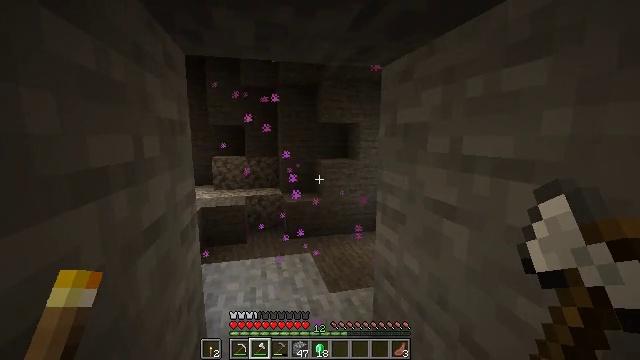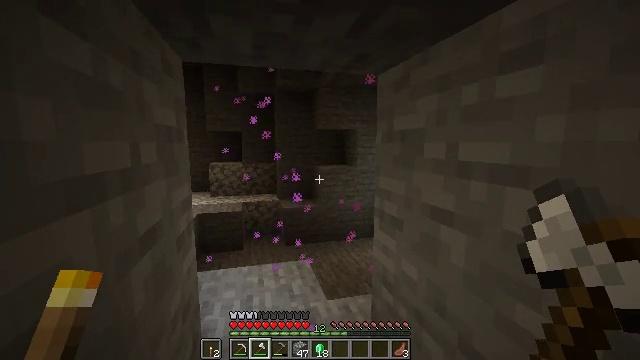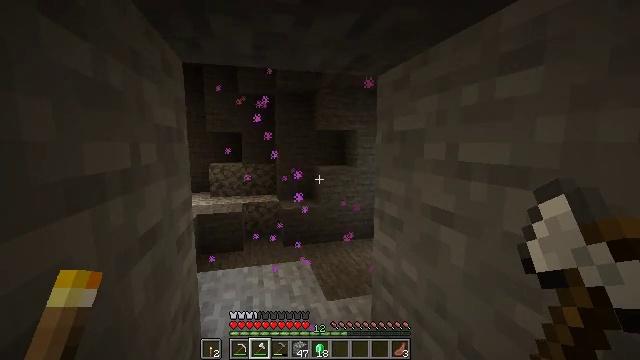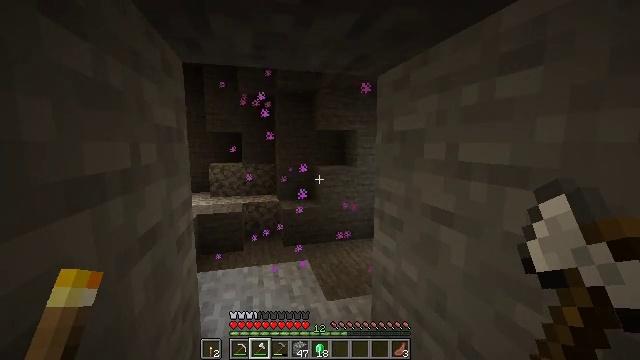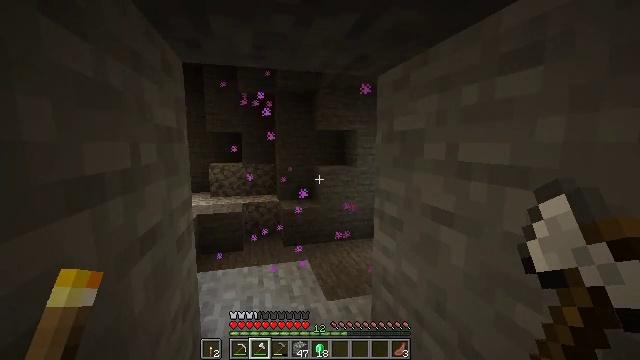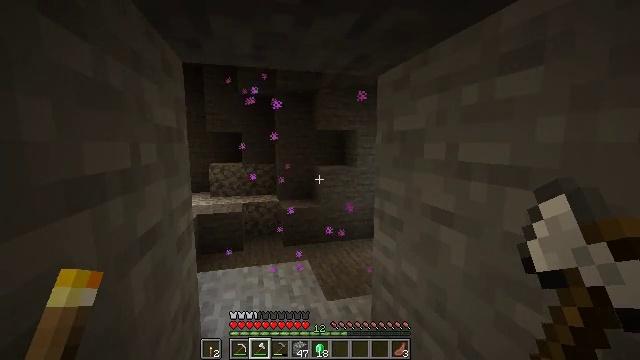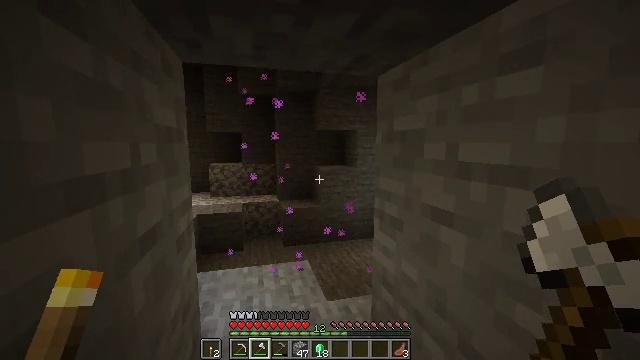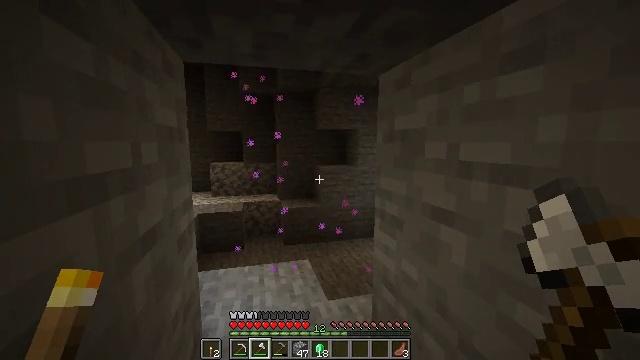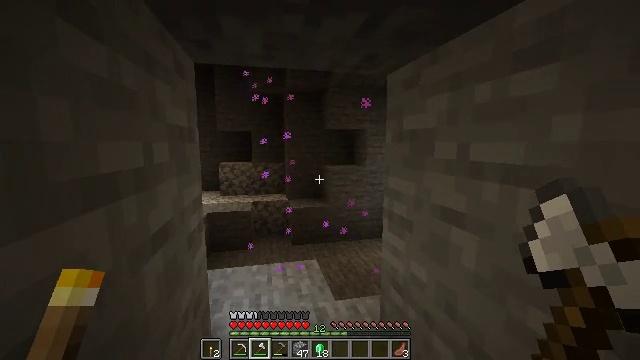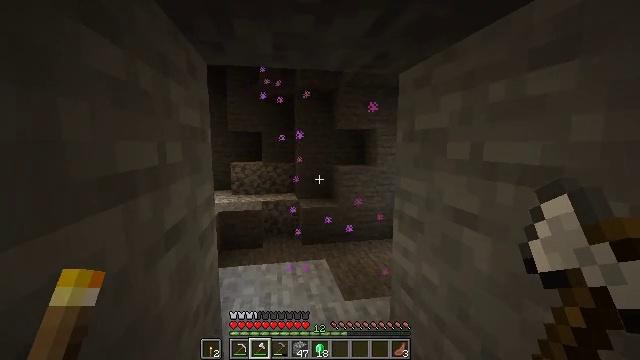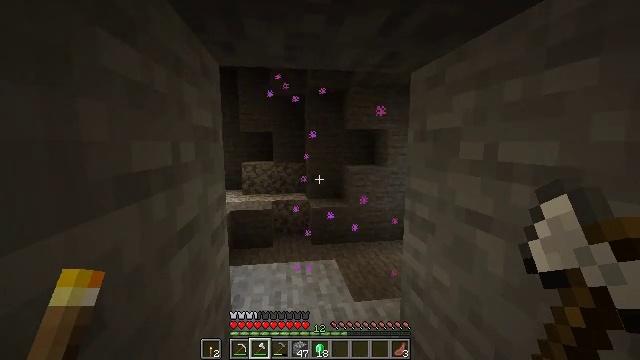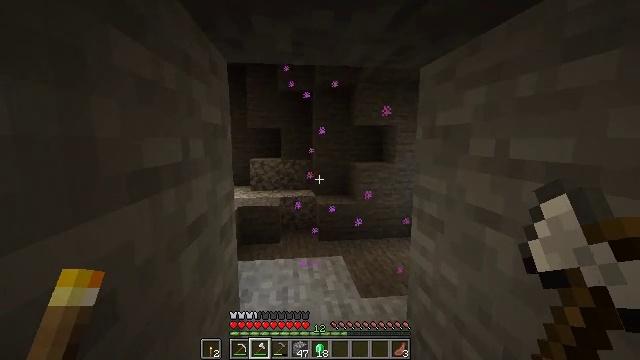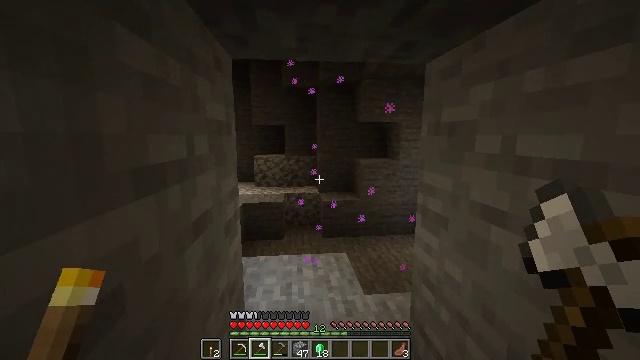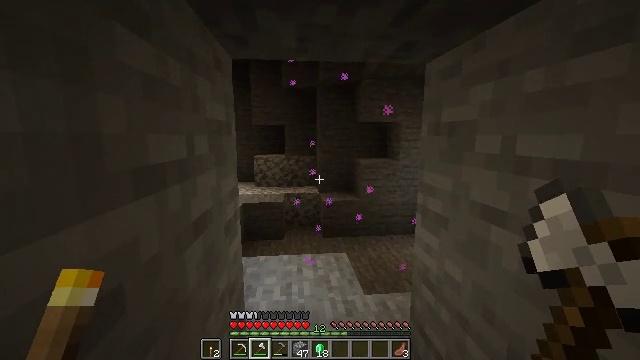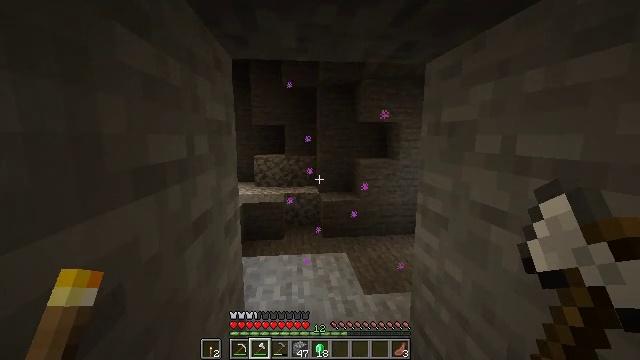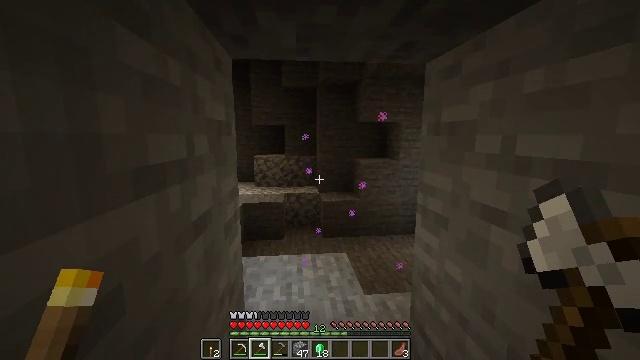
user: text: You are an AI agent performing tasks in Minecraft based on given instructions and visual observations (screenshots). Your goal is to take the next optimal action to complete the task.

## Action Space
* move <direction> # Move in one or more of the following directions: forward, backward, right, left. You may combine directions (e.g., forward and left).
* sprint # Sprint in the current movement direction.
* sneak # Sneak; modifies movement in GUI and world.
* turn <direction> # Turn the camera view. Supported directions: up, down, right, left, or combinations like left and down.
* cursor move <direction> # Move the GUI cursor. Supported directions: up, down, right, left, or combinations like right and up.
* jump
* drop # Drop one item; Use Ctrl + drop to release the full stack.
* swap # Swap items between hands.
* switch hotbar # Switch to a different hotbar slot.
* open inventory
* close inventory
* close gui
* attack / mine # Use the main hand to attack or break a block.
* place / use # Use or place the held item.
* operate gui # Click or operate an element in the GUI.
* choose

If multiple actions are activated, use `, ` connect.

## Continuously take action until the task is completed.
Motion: motion action
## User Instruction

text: Defeat an enderman.
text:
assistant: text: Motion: turn up
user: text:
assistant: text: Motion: no_op
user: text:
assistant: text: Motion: no_op
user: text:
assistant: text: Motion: no_op
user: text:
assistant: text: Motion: no_op
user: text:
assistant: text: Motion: no_op
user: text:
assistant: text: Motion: no_op
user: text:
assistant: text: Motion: turn left
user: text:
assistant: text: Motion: turn left
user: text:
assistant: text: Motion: turn left
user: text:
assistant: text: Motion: turn left
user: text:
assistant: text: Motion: no_op
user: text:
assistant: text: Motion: no_op
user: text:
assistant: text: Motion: no_op
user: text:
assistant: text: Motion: no_op
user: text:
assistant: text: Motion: no_op
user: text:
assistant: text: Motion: no_op
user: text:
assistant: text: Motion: no_op
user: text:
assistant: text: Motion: no_op
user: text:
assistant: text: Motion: no_op
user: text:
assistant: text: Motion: no_op
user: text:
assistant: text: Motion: turn right
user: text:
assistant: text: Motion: no_op
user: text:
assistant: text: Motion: no_op
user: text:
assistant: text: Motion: no_op
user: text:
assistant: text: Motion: turn left and up
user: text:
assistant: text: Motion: turn left and up
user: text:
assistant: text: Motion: no_op
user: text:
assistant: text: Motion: no_op
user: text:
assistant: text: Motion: no_op